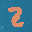
Label: 2